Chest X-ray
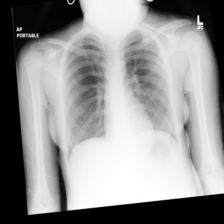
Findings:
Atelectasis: negative
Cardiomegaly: negative
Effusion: negative
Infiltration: negative
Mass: negative
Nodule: negative
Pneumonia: negative
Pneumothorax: negative
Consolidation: negative
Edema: negative
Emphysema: negative
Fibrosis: negative
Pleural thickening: negative
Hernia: negative